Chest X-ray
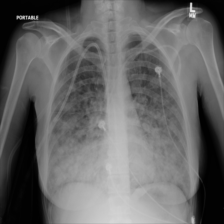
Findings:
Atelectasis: negative
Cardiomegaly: negative
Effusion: negative
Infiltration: negative
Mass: negative
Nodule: negative
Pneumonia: negative
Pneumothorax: negative
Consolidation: negative
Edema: positive
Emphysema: negative
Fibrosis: negative
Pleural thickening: negative
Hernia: negative